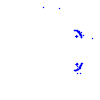
Particle: kaon